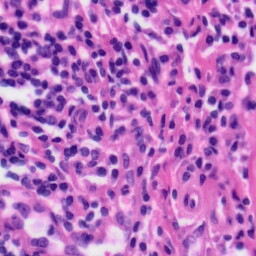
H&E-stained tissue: Tonsil